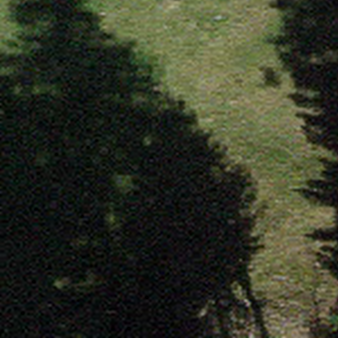
Label: other